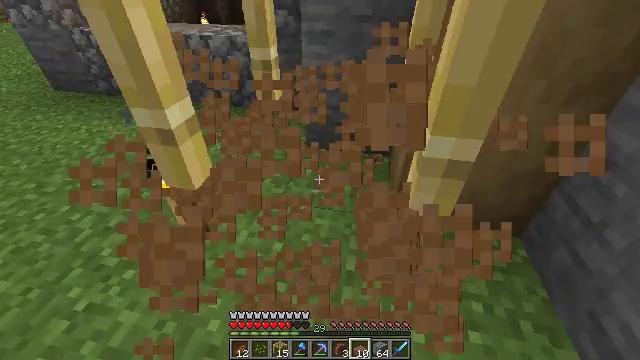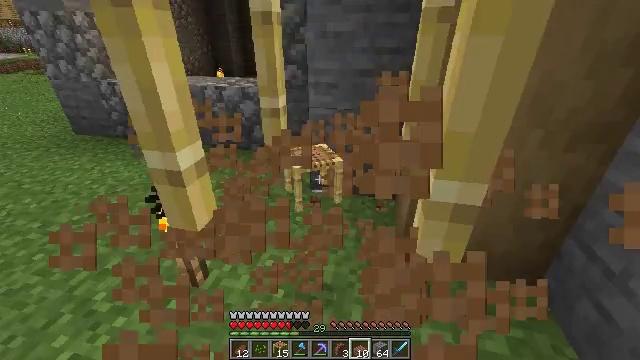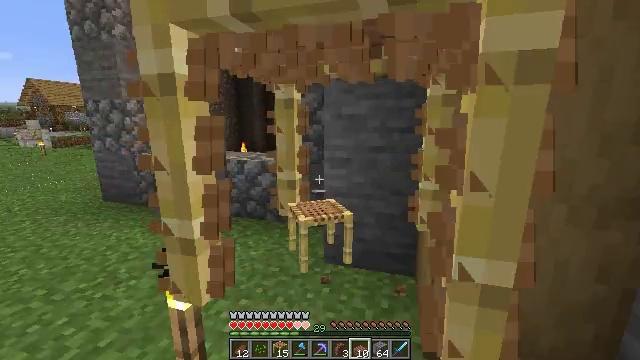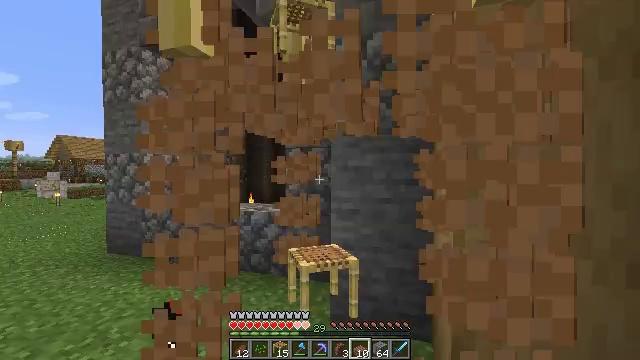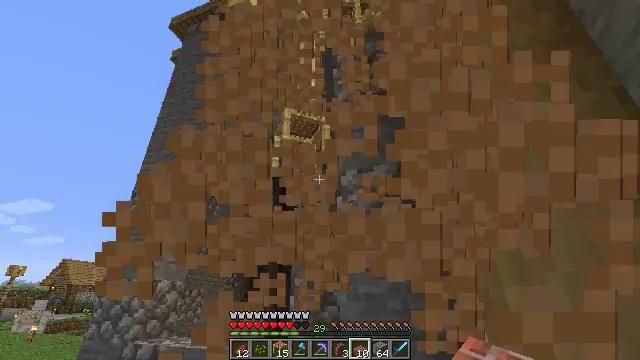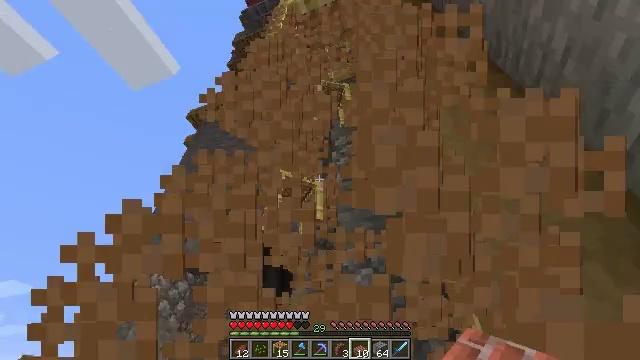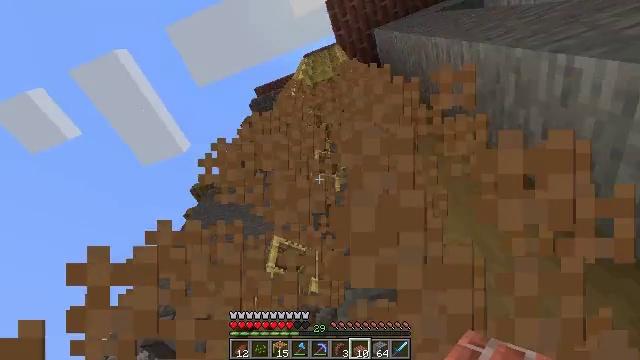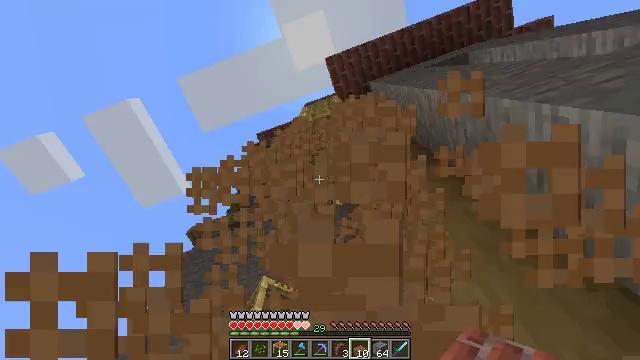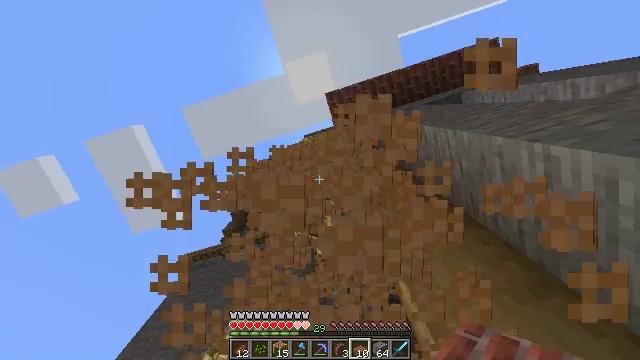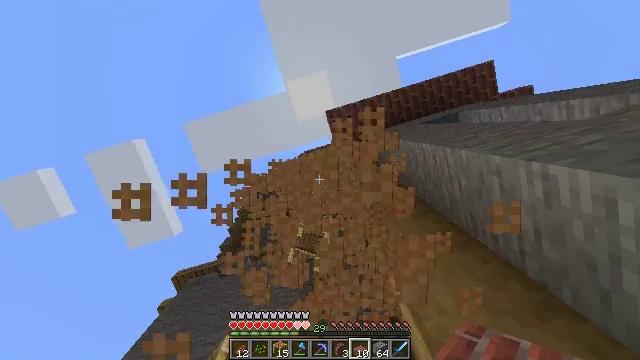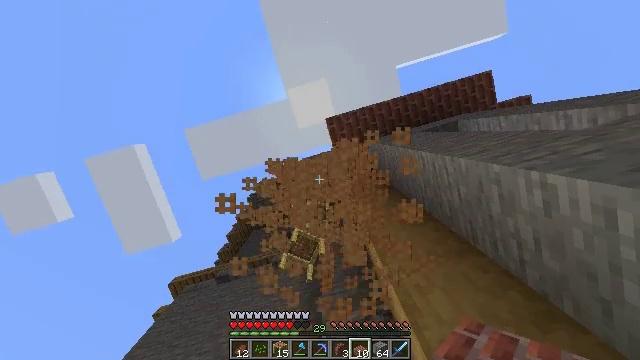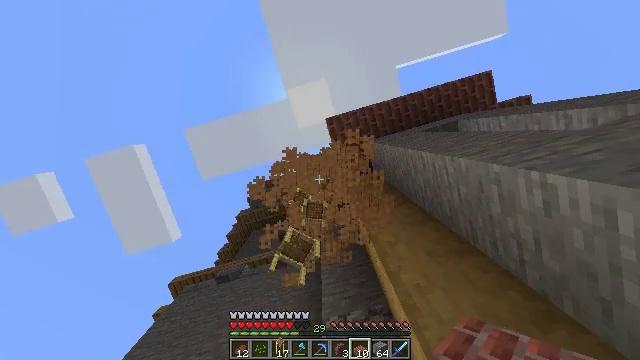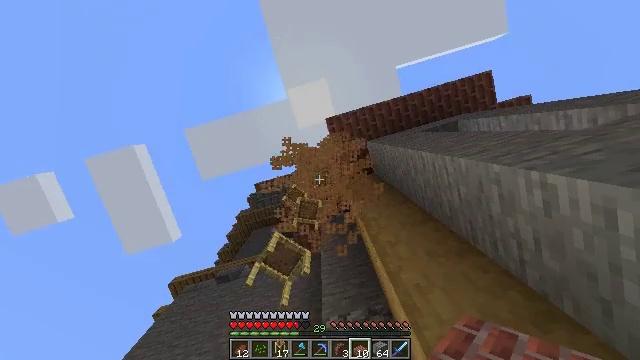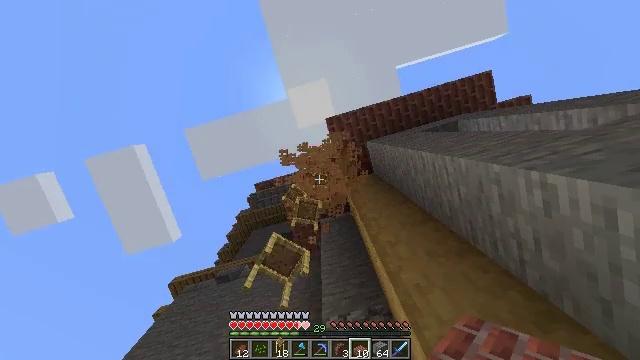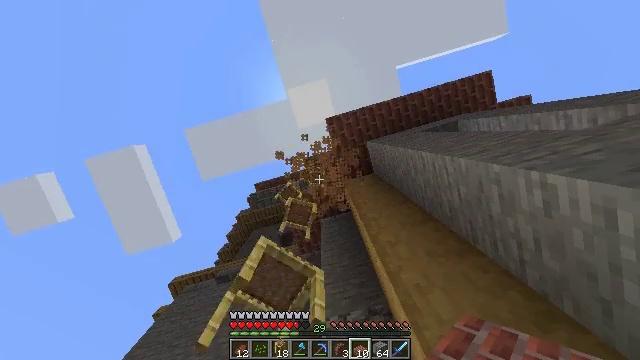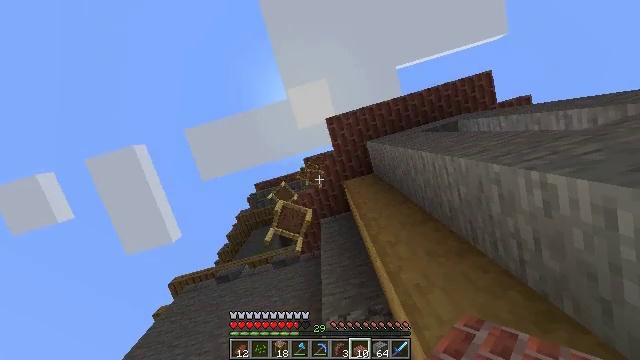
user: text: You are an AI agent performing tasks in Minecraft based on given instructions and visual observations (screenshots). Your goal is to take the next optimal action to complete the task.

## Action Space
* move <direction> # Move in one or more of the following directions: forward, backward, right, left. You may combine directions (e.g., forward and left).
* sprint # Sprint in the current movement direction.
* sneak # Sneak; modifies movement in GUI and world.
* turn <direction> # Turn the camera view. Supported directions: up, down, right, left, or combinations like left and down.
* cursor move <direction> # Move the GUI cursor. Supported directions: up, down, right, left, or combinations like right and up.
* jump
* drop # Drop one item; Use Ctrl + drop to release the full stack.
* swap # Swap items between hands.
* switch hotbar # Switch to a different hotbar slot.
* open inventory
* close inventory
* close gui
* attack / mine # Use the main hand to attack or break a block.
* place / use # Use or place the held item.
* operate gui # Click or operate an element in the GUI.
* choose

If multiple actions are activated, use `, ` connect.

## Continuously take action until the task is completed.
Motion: motion action
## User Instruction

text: Craft a brick.
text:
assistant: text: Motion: turn left and up
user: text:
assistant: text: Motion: turn left and up
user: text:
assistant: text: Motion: turn left and up
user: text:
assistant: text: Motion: turn left and up
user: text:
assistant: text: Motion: turn up
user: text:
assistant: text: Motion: turn up
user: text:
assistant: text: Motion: turn up
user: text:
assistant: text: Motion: turn right and up
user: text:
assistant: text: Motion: turn up
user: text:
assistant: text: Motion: turn up
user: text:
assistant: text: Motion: no_op
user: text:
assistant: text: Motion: no_op
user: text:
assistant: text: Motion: no_op
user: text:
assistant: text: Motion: no_op
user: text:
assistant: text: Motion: no_op
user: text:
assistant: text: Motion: no_op
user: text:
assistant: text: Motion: no_op
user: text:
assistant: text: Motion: no_op
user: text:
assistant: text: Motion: no_op
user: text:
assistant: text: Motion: no_op
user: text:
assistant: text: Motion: turn left and down
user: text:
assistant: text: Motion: turn left and down
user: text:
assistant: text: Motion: turn left and down
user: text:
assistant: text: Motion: turn left and down
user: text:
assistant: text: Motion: turn left and down
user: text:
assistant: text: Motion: turn left and down
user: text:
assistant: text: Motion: turn left and down
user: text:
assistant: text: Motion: turn left and down
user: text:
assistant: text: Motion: turn left and down
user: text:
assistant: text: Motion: turn left and down